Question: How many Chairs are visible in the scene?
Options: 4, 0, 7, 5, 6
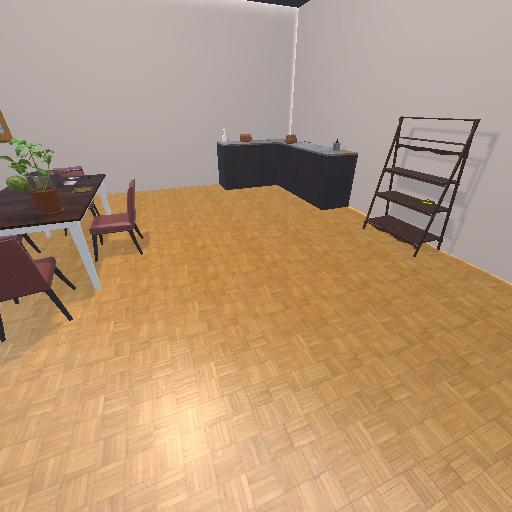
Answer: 4